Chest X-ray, PA view. Patient: 49 years old, sex F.
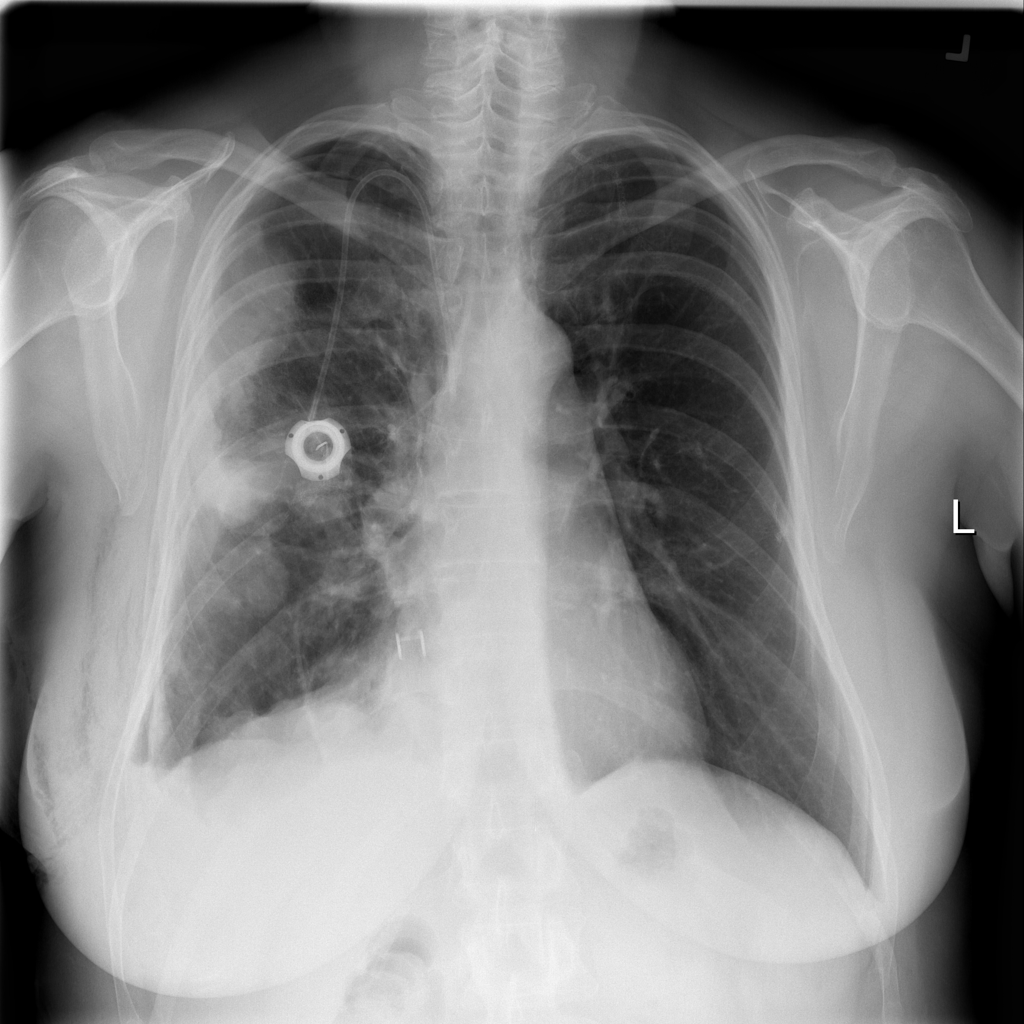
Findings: Mass